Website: macys
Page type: customer-info-address
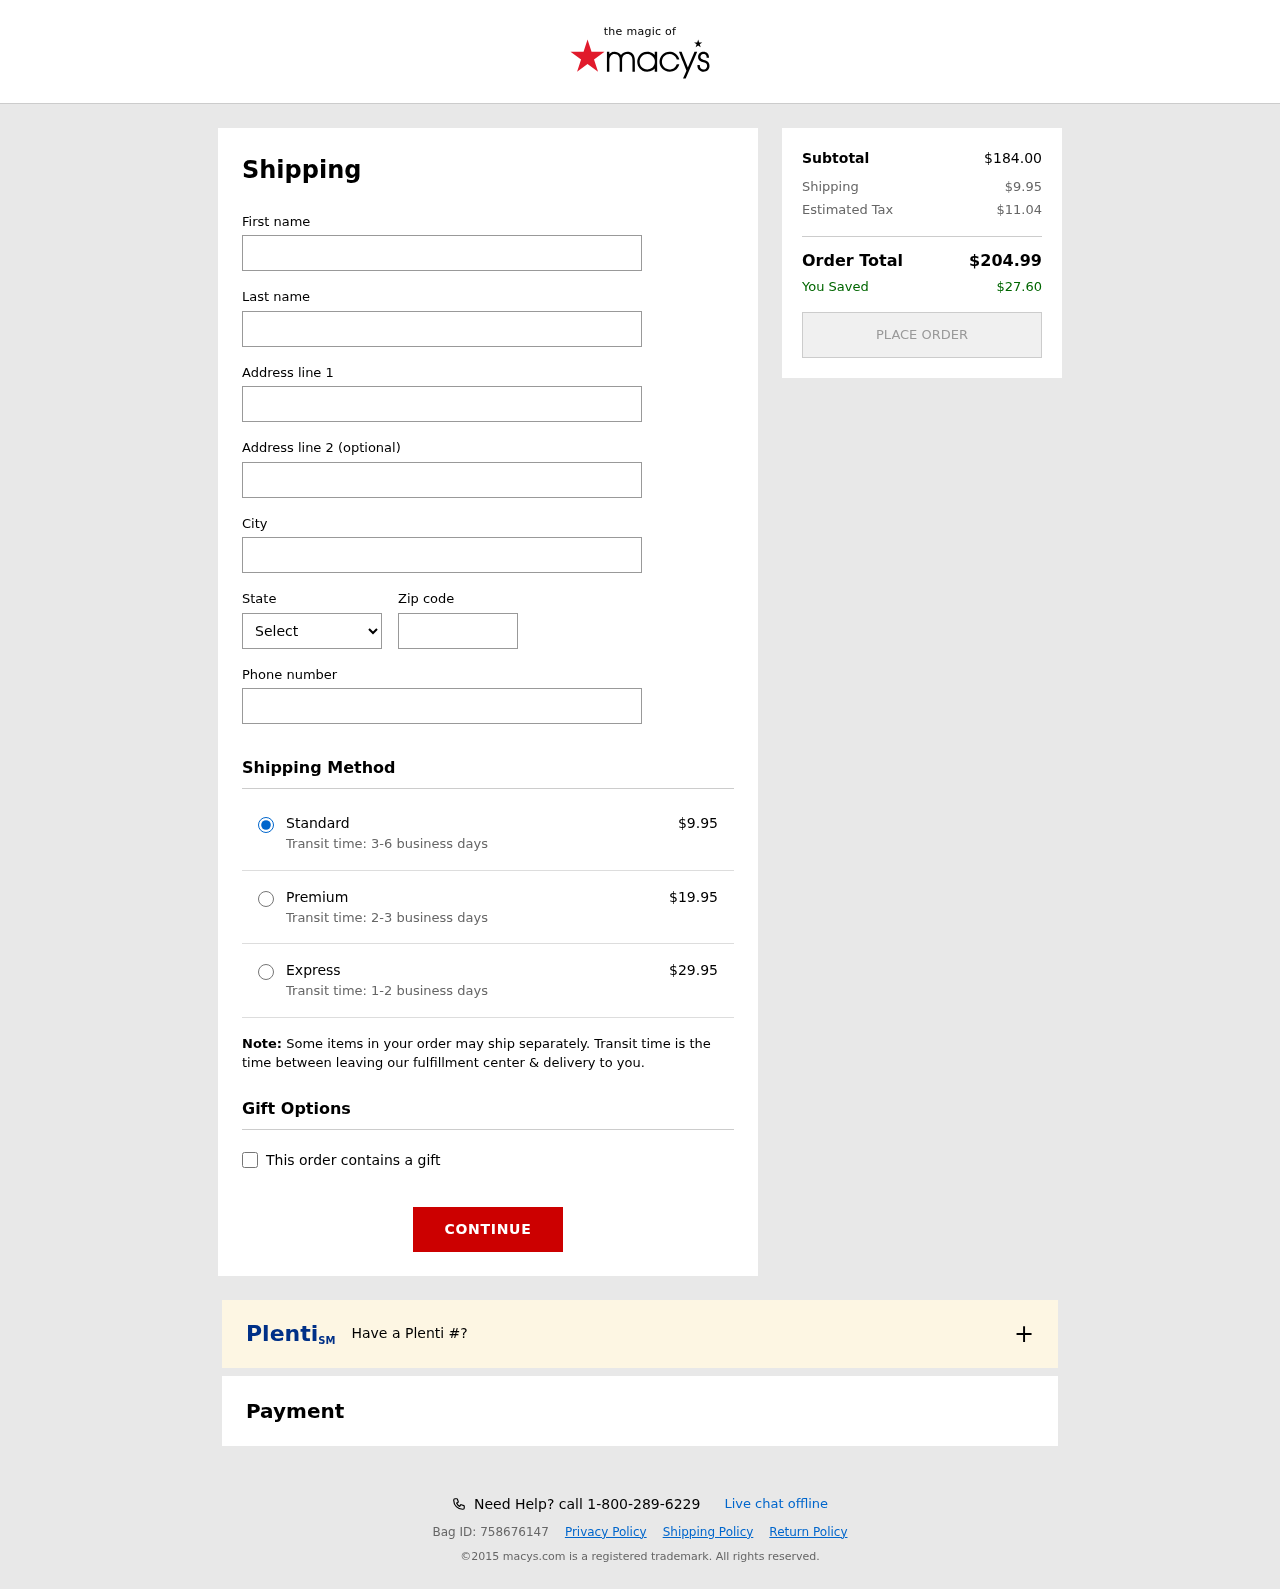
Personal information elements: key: PII_CITY
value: Port Josephbury
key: PII_FIRSTNAME
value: Melanie
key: PII_LASTNAME
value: Castillo
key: PII_PHONE
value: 5759814343
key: PII_POSTCODE
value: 07211
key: PII_STATE_ABBR
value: LA
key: PII_STREET
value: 42656 Christopher Extensions Apt. 776
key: PII_STREET2
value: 190 Hampton Vista
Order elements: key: ORDER_SHIPPING_COST
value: $9.95
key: ORDER_SHIPPING_COST_PREMIUM
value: $19.95
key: ORDER_SHIPPING_COST_EXPRESS
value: $29.95
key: ORDER_SUBTOTAL
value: $184.00
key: ORDER_TAX
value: $11.04
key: ORDER_TOTAL
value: $204.99
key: ORDER_SAVINGS
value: $27.60